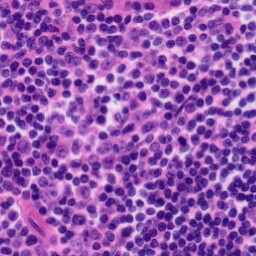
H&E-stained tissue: Tonsil